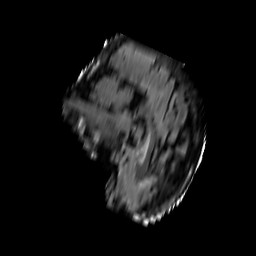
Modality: FLAIR
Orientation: sagittal
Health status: ill
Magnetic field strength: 3 T